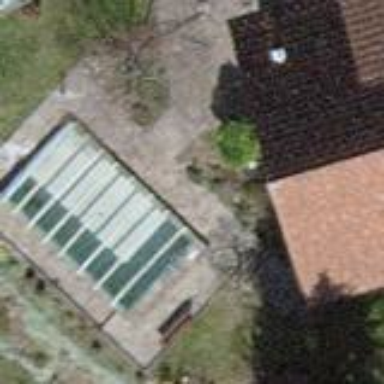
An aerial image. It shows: Swimming pool located in leisure land.